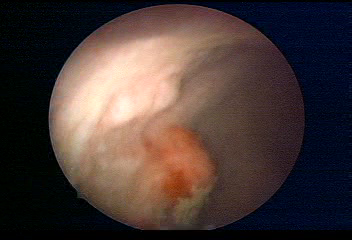
Modality: WLC
Class: Malignant
Subclass: HighGradePapillary
Lesion: L1
Stage: T1
Morphology: Papillary
Bladder cancer association: Yes
Annotated structures: Tumor